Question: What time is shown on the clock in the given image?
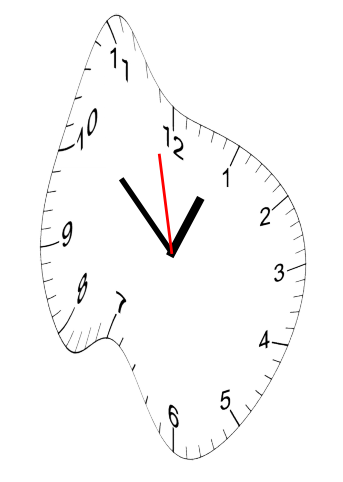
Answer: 12:51:58